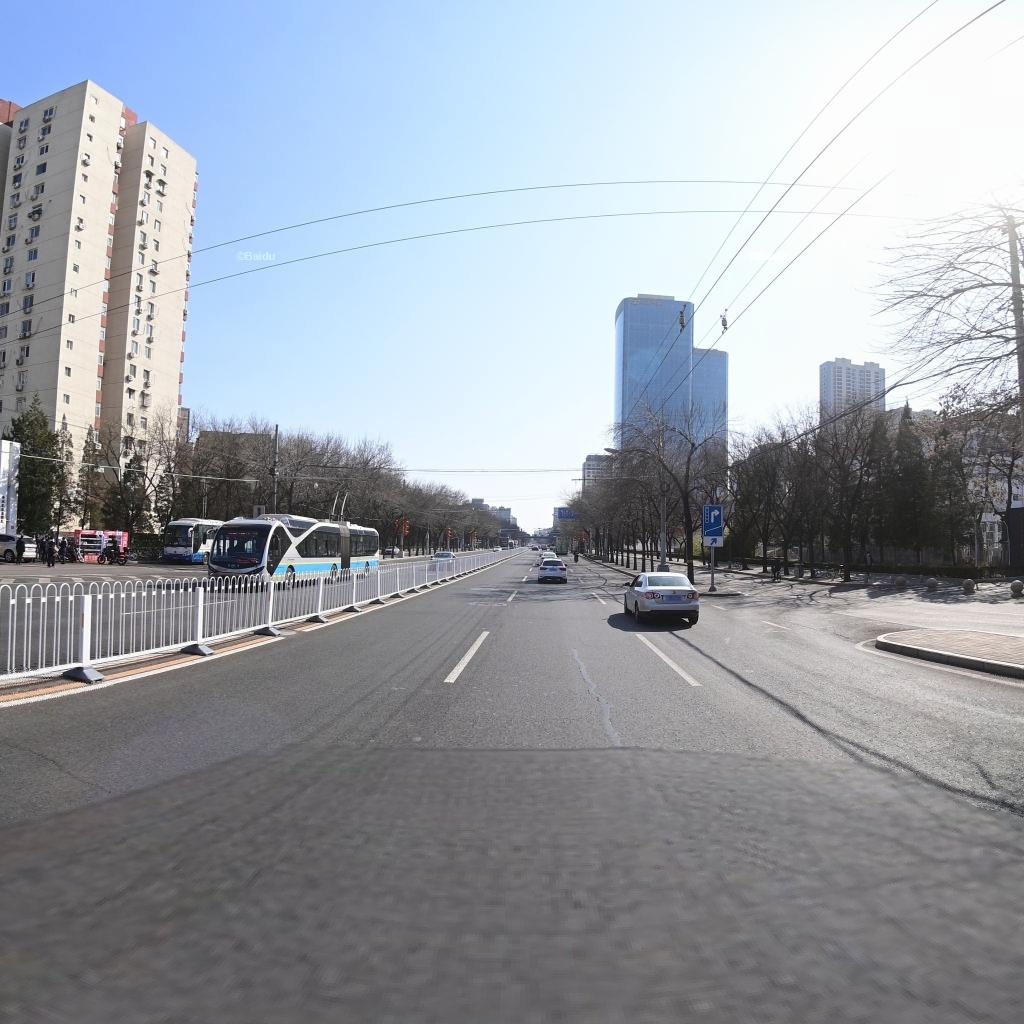
Region: Chaoyang
Road damage annotations: longitudinal patch, transverse crack